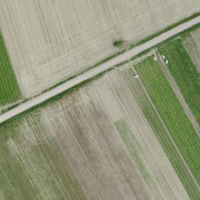
EUNIS habitat code: 52
Species observed at this site:
Corvus corone
Oenanthe oenanthe
Streptopelia decaocto
Corvus frugilegus
Delichon urbicum
Passer domesticus
Columba palumbus
Larus michahellis
Alauda arvensis
Saxicola rubetra
Egretta garzetta
Calandrella brachydactyla
Corvus corax
Motacilla alba
Bubulcus ibis